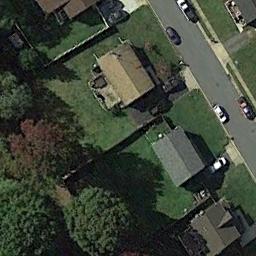
Label: residential